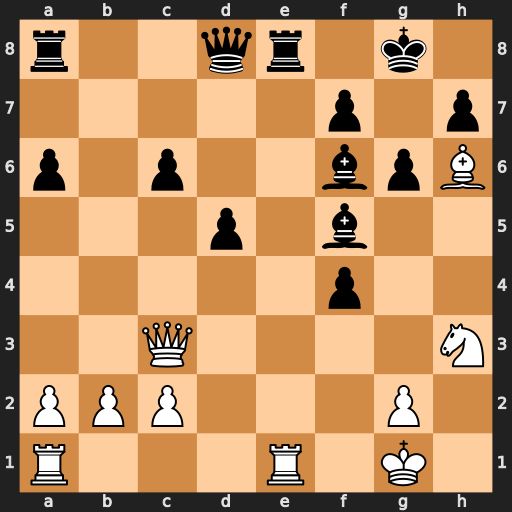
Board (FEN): r2qr1k1/5p1p/p1p2bpB/3p1b2/5p2/2Q4N/PPP3P1/R3R1K1
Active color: w
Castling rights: -
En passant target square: -
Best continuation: Rxe8+ Qxe8 Qxf6